Field crop: maize
Growth stage: 1
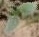
Species: datura